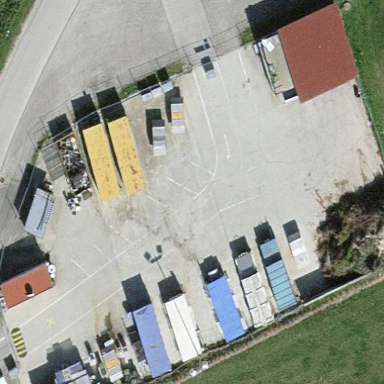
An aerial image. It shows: Recycling center for various types of waste.